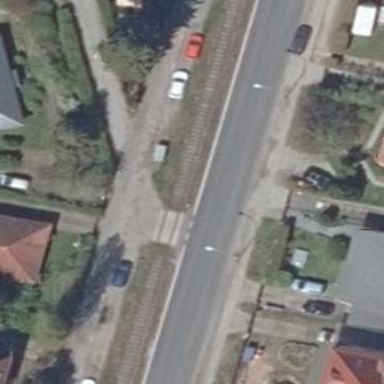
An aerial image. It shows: Uncontrolled railway level crossing.